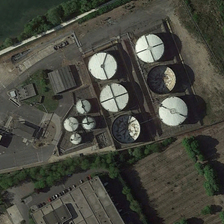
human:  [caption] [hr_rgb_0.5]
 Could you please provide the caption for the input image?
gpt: some storage tanks are surrounded by some green trees .

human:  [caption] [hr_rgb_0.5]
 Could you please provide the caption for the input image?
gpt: some storage tanks are surrounded by some green trees .

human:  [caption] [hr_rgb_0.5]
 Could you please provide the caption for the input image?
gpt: some storage tanks are surrounded by some green trees .

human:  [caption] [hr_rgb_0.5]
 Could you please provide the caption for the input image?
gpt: some storage tanks are surrounded by some green trees .

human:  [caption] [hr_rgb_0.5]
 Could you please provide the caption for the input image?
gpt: some storage tanks are surrounded by some green trees .